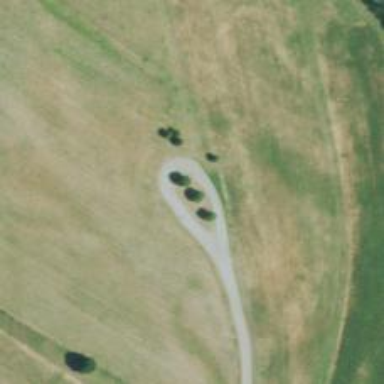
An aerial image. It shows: Turning loop on the road.